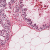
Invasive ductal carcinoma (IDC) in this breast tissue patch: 0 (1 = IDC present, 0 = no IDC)